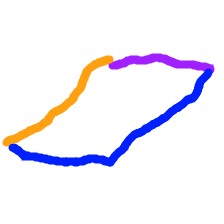
Shape: parallelogram